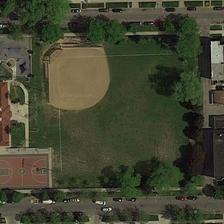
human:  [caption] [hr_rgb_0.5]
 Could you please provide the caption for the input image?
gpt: some buildings and green trees are around a baseball field .

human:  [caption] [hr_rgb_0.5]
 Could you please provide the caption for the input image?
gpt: a baseball field is surrounded by green plants and some buildings .

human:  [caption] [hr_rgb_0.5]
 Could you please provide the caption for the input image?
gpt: a huge area of lawn with baseball field and basketball court is located in the open space surrounded by some buildings .

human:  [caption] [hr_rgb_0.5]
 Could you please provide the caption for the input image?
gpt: a baseball field with a basketball field beside is surrounded by many green trees and buildings .

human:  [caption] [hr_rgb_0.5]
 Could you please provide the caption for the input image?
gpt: a baseball field is surrounded by green plants and some buildings .